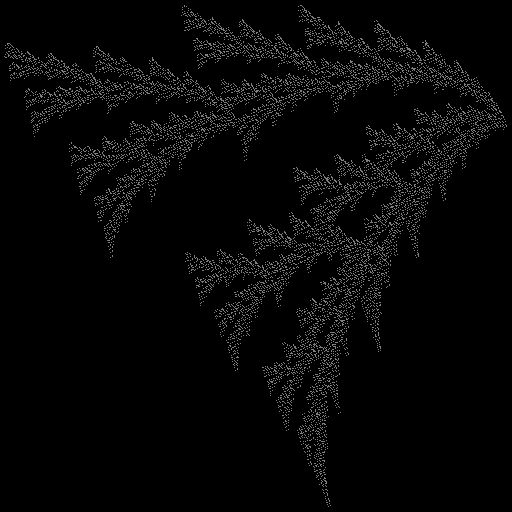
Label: watersprite